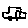
Label: car